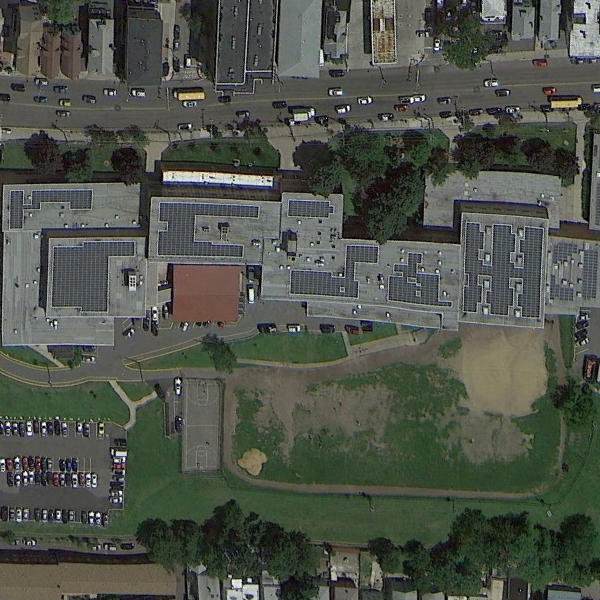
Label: School